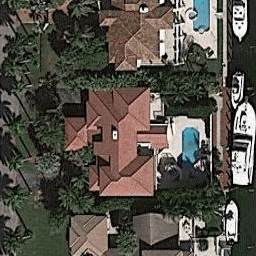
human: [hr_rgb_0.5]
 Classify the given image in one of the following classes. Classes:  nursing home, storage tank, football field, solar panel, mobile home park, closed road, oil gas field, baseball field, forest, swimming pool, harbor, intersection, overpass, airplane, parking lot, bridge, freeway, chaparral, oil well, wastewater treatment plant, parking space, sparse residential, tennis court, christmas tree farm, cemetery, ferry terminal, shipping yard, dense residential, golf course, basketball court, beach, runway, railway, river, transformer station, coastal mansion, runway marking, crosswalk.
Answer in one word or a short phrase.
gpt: coastal mansion